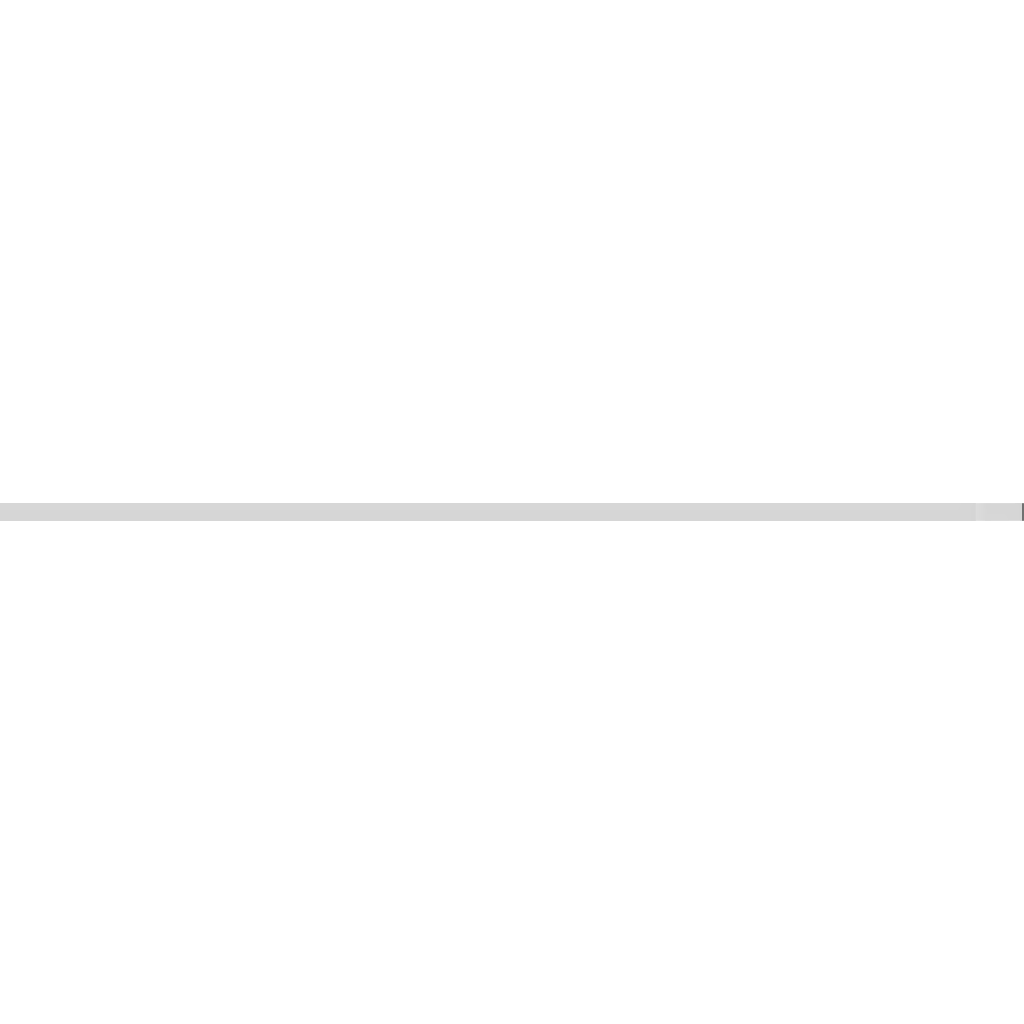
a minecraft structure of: nothing usefull trash